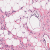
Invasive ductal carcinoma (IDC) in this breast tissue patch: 1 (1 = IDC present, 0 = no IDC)